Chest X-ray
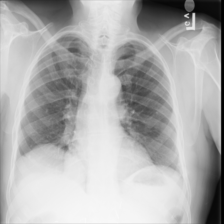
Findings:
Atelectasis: negative
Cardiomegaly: negative
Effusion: negative
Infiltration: negative
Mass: negative
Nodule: negative
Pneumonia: negative
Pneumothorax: negative
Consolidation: negative
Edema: negative
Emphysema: negative
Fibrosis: negative
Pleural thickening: negative
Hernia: negative